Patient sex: M
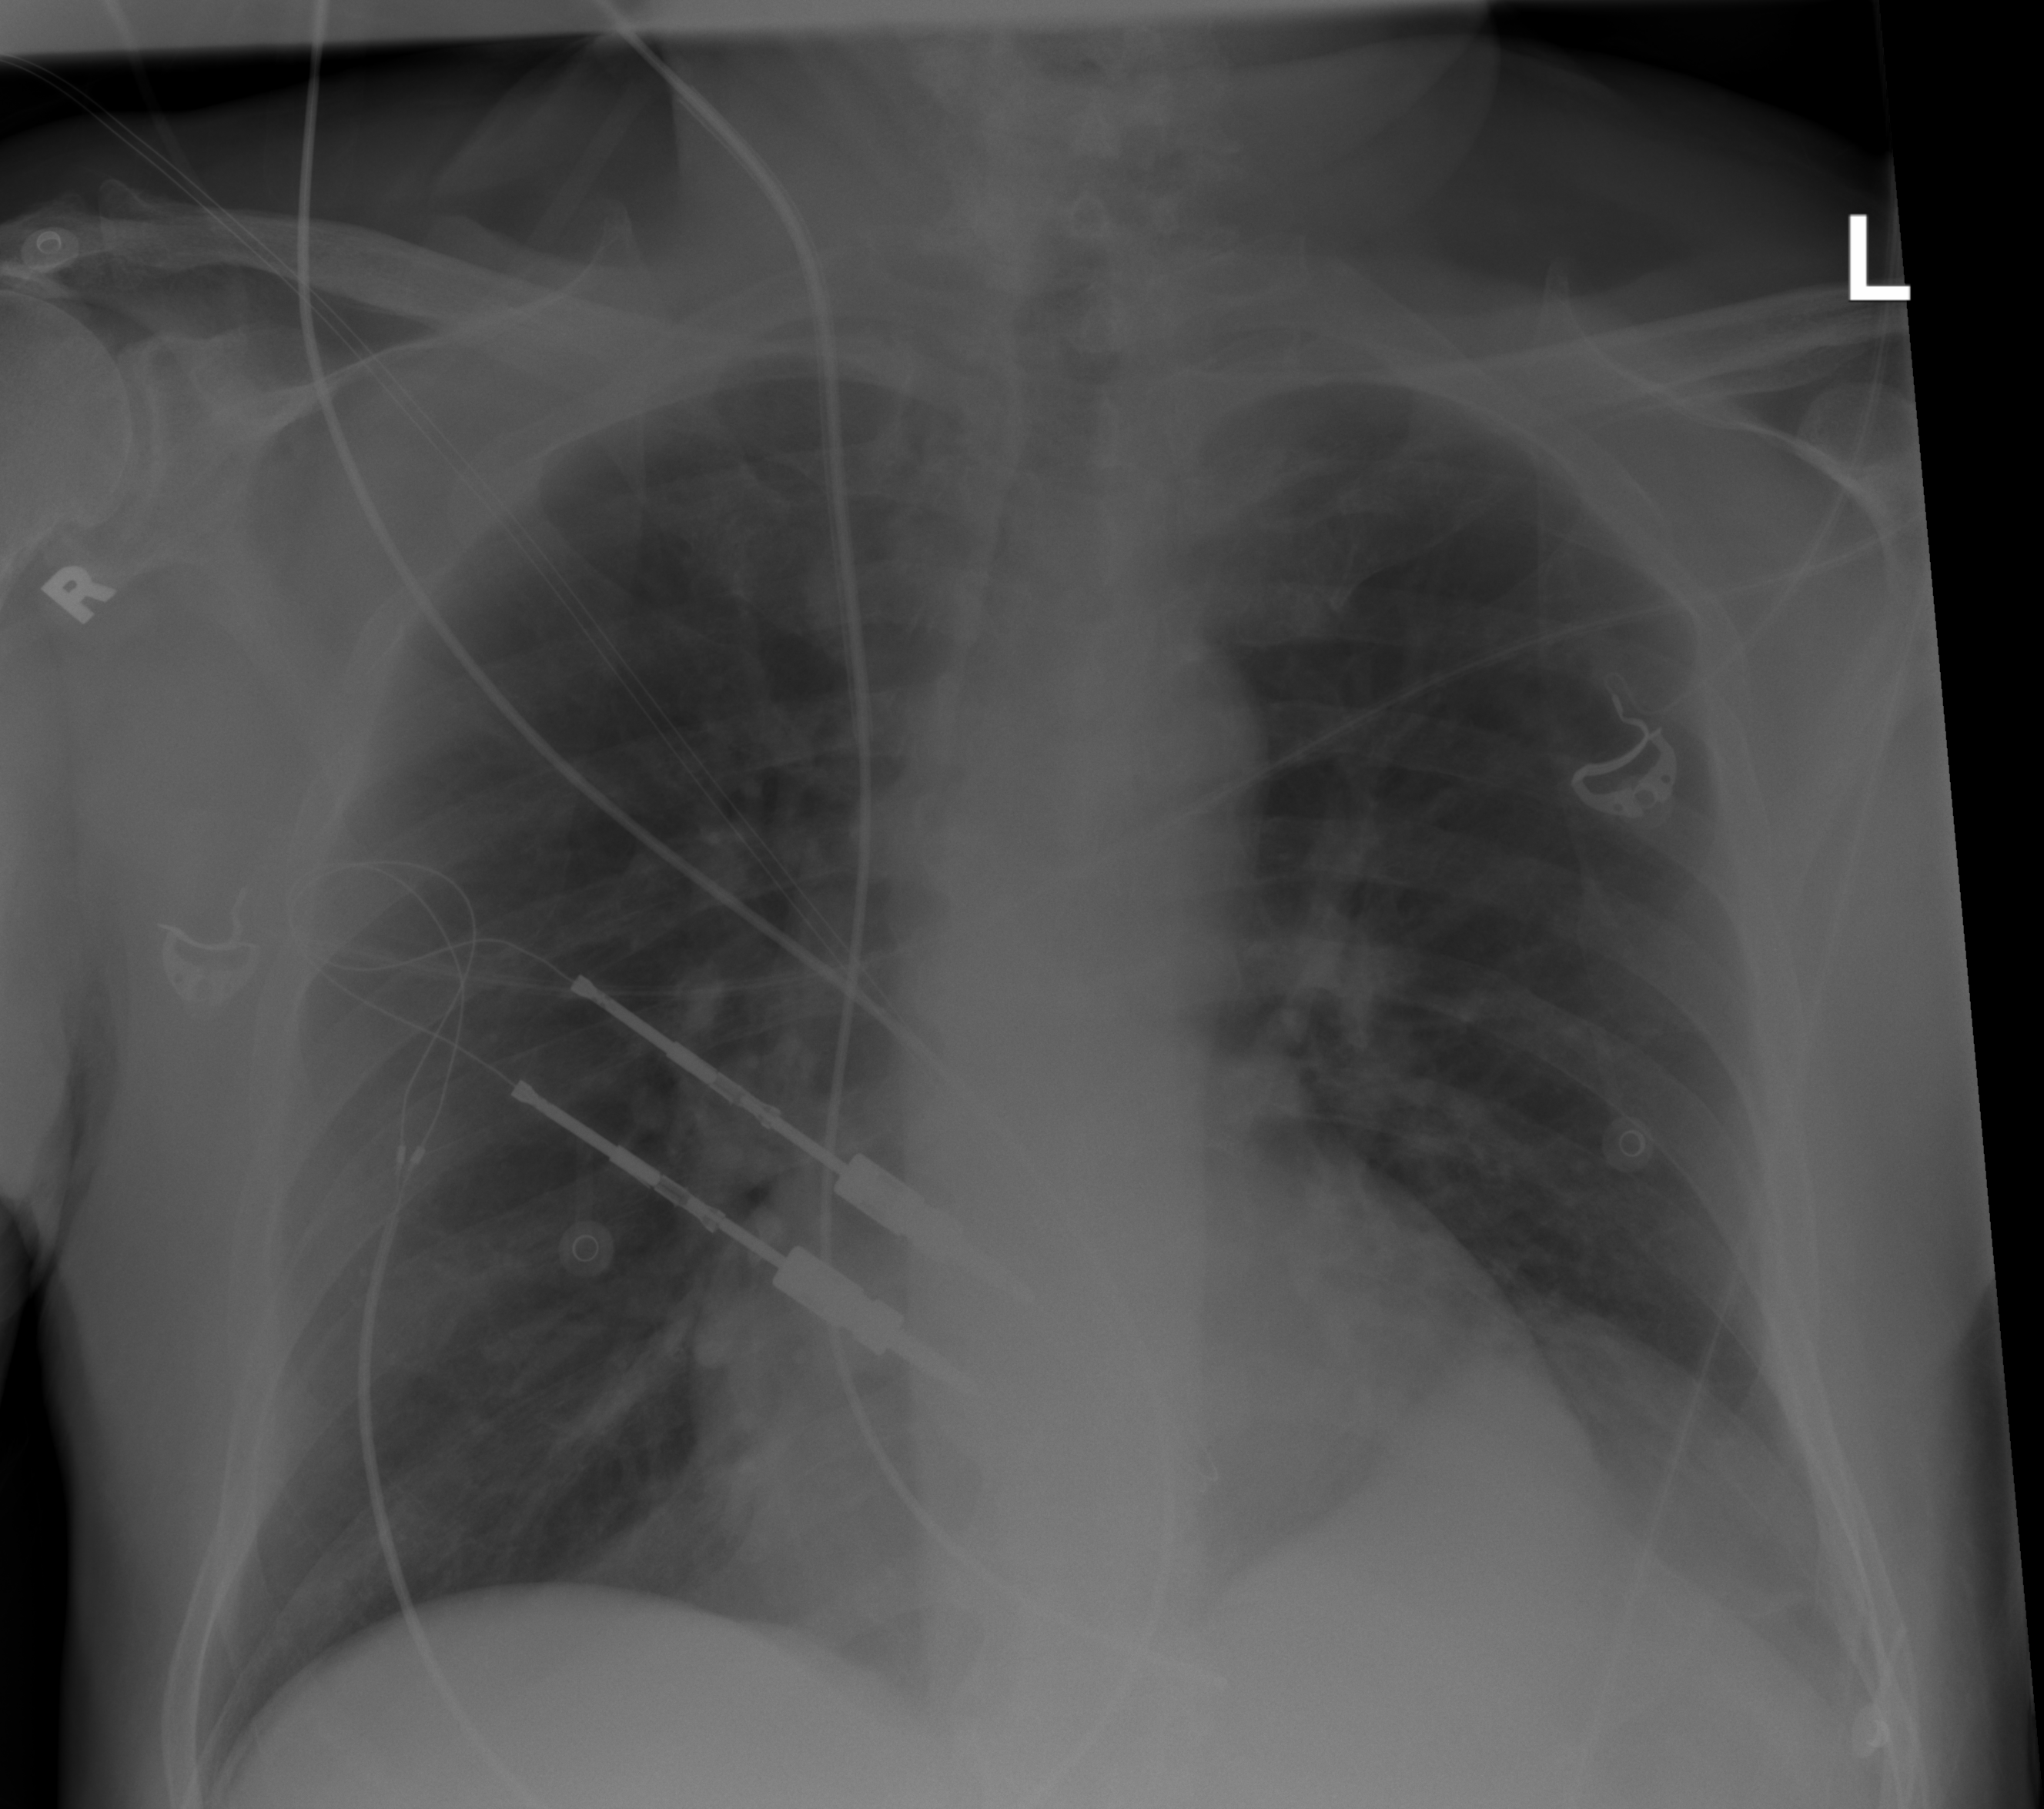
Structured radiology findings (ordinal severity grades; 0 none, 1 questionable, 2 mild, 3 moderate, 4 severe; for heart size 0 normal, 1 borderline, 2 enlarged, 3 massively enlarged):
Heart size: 2
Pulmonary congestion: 0
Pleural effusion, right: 0
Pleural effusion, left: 0
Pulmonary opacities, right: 0
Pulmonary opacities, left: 0
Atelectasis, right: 2
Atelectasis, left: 0